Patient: sex F, age 61
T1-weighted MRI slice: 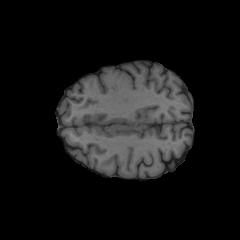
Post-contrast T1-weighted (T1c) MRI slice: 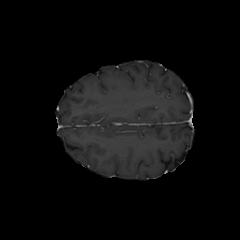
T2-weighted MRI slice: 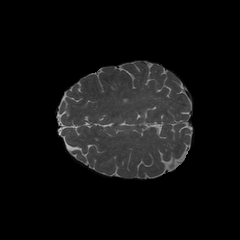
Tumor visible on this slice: no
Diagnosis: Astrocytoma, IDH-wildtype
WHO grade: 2